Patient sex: F
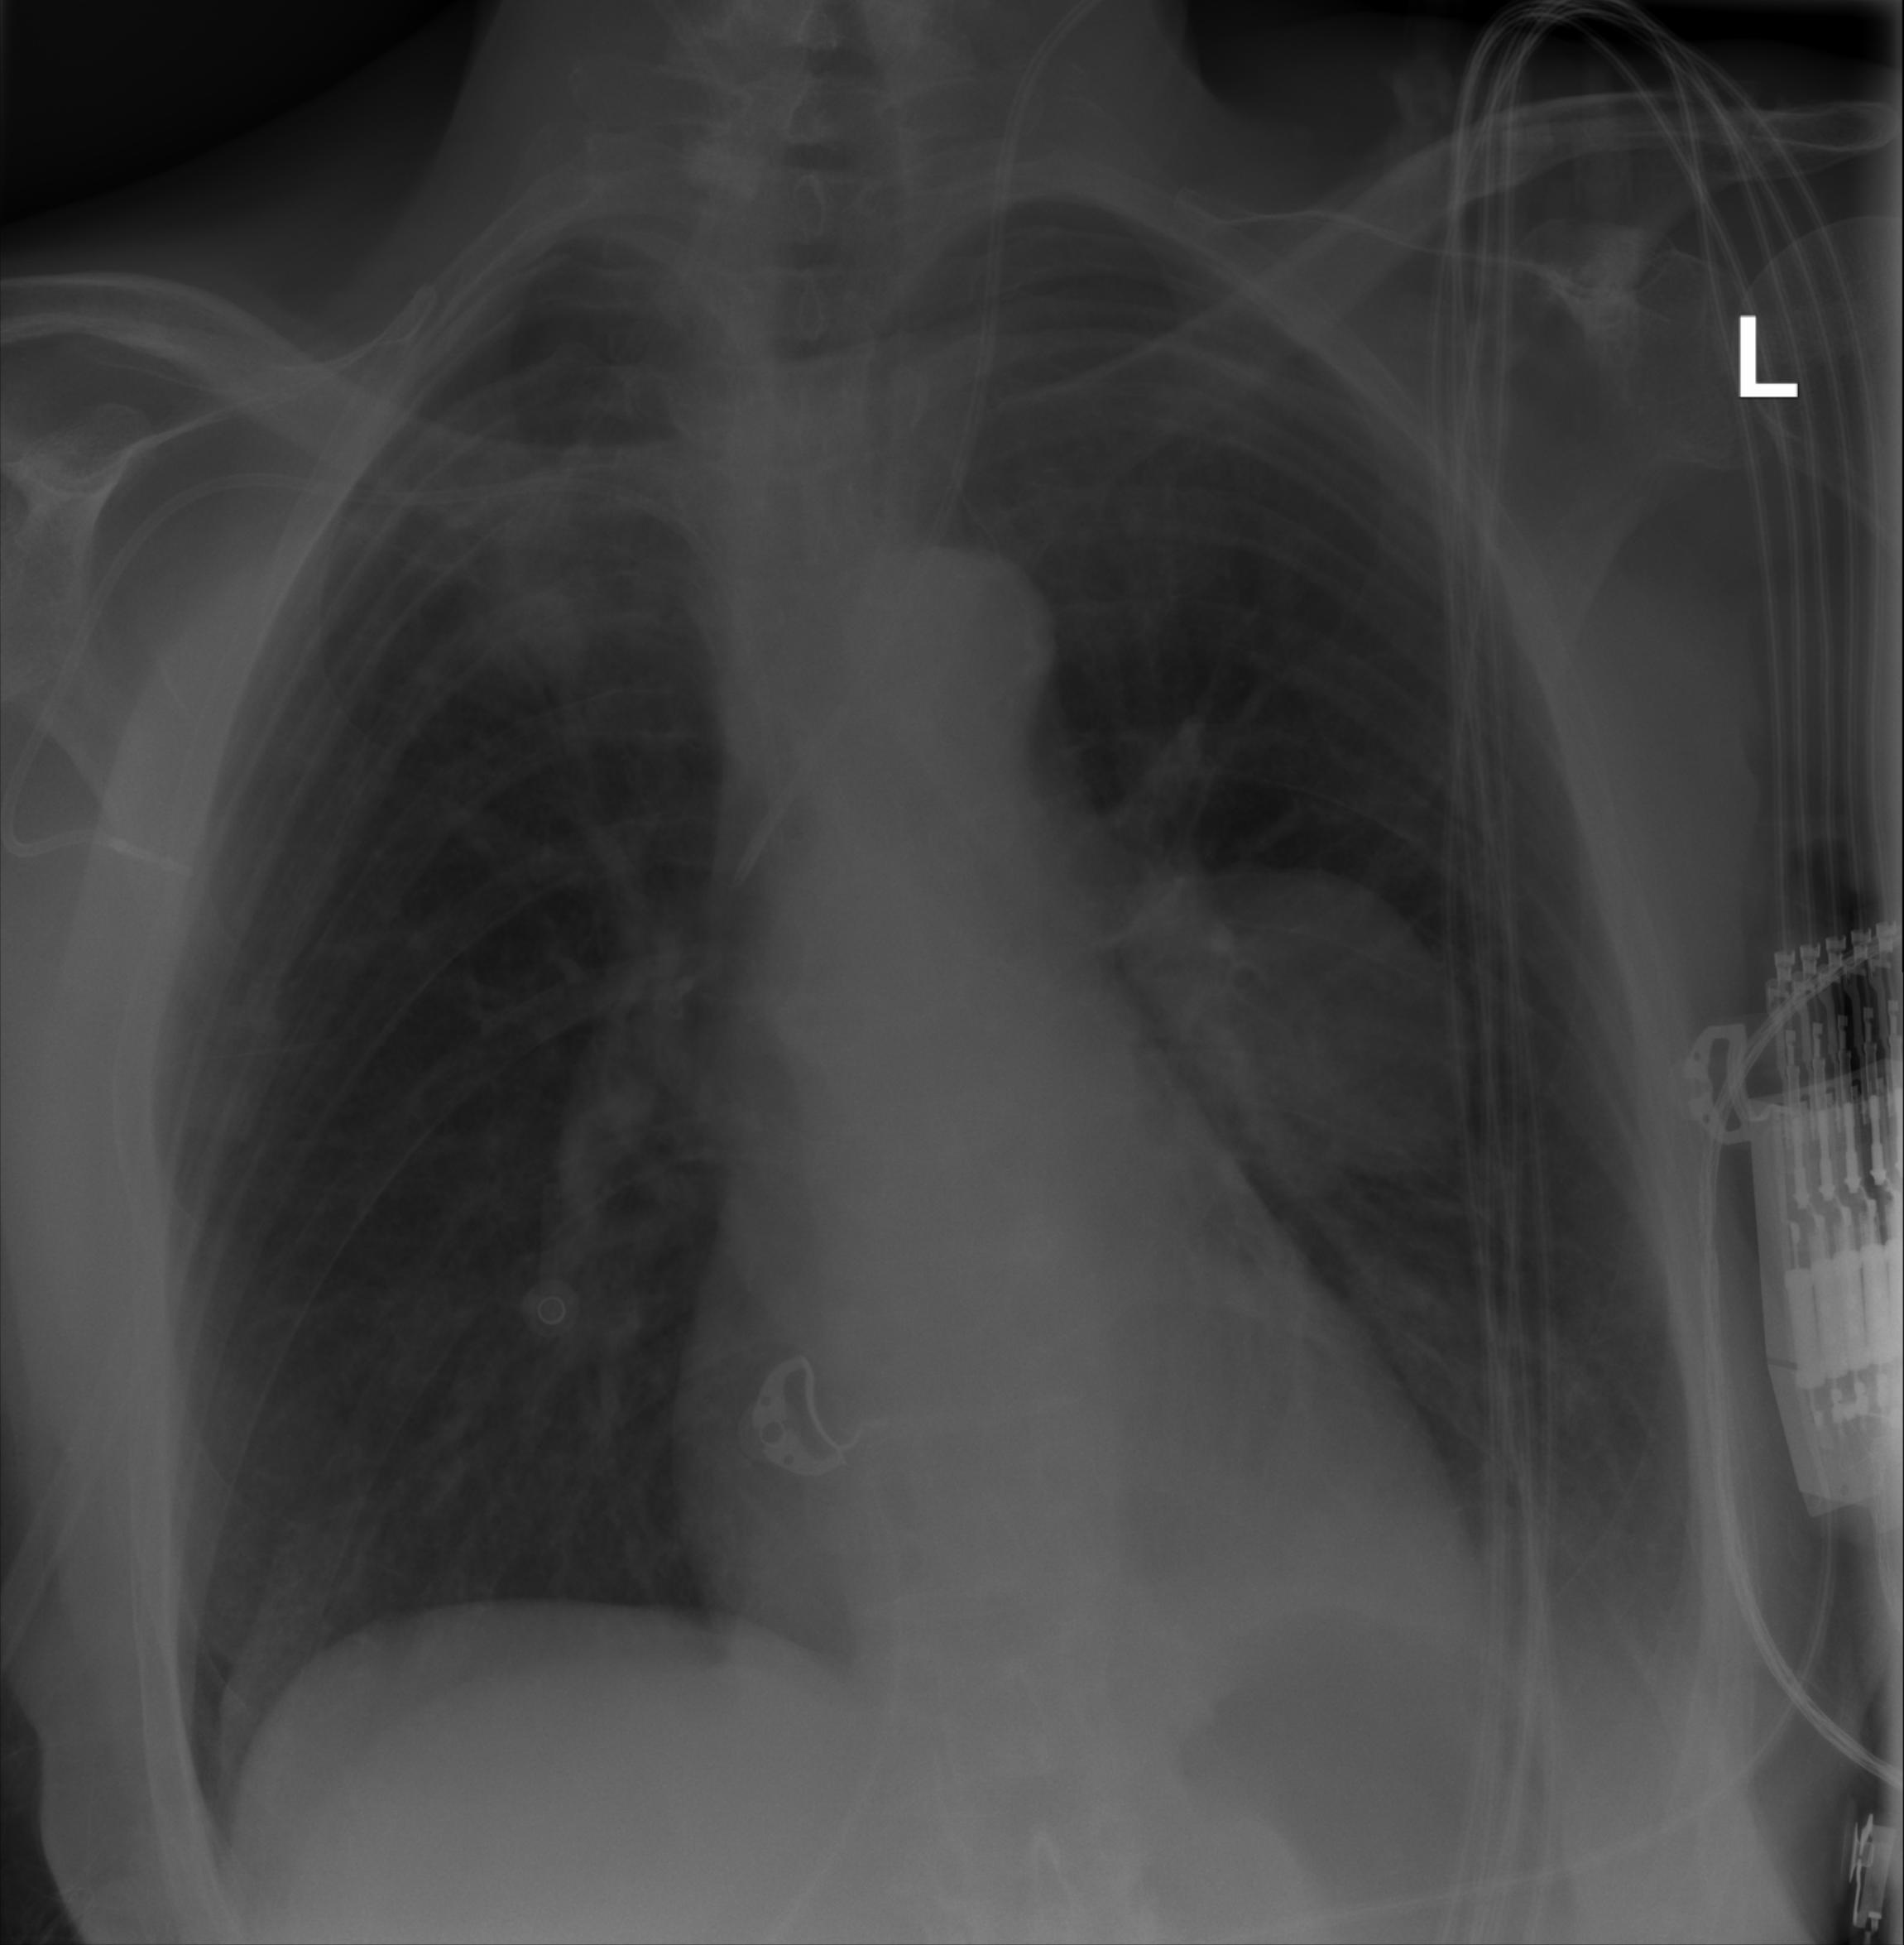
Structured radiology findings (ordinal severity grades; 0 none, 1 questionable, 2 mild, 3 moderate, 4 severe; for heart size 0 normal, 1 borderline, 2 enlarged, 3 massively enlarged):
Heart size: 0
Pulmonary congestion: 0
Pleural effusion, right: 0
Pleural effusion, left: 2
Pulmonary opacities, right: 0
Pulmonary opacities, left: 0
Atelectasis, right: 0
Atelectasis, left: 2